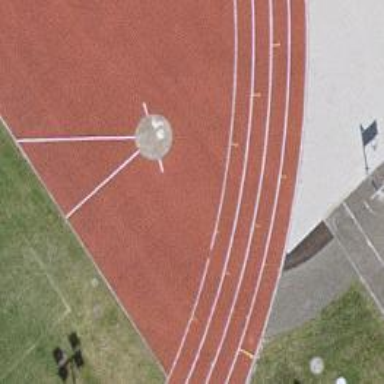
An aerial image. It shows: Athletics pitch for leisure land sports.